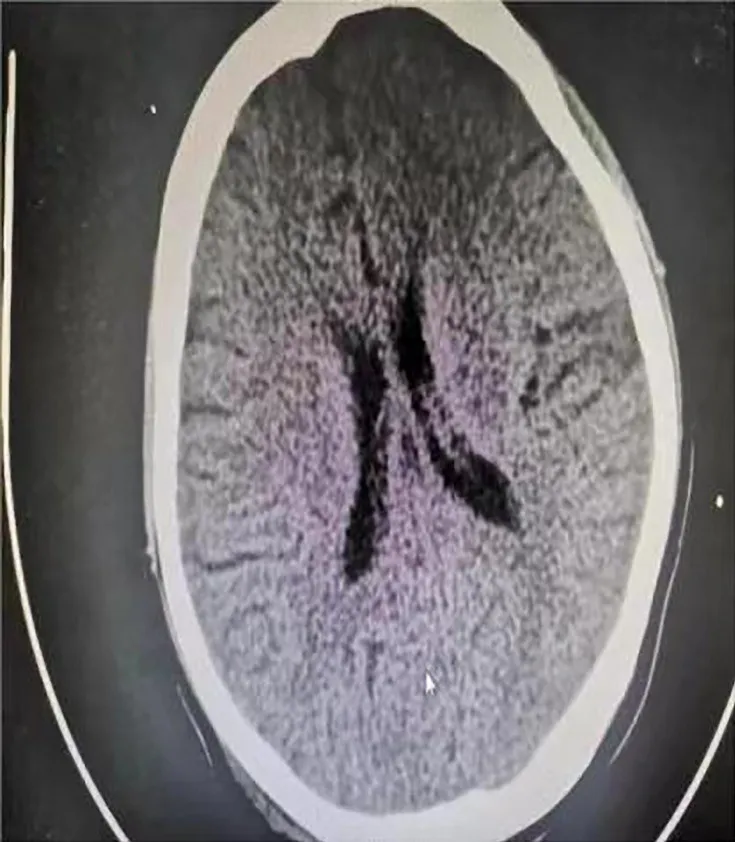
Computed tomography of the patient's head after cesarean section.
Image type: radiology (ct)